Question: What is the reading of this measurement?
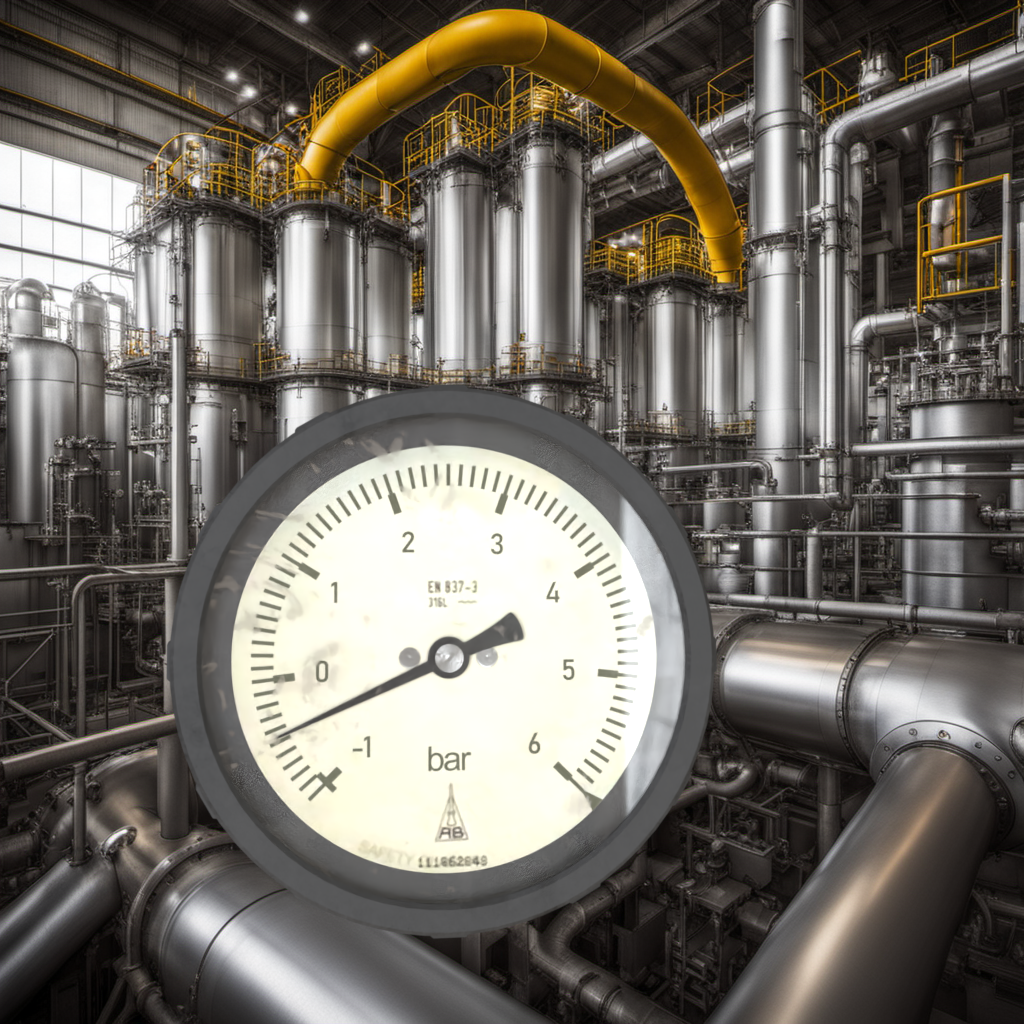
Answer: The result is -0.47
Question: What is the value range of the measurement in the image?
Answer: The range is from -1 to 6
Question: What is the minimum and maximum value range of this measurement?
Answer: The minimum value is -1 and the maximum value is 6